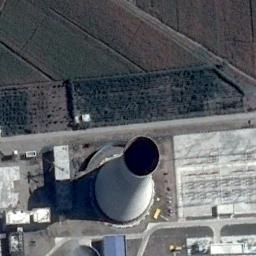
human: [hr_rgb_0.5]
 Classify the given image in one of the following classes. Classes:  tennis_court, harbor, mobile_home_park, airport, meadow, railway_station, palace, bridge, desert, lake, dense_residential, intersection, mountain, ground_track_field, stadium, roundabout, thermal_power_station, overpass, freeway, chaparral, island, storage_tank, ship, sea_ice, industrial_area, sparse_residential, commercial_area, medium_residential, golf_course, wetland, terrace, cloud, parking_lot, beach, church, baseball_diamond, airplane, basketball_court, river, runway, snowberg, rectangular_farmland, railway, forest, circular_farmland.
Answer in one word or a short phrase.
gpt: thermal_power_station